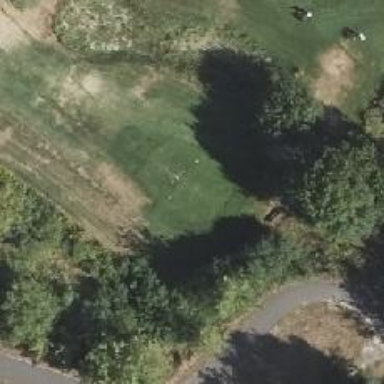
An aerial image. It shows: Golf tee.